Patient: sex M, age 46
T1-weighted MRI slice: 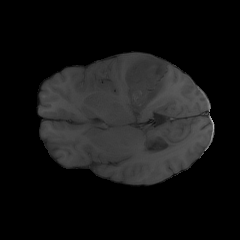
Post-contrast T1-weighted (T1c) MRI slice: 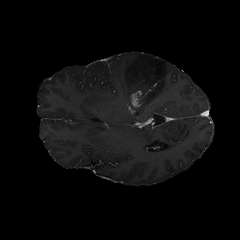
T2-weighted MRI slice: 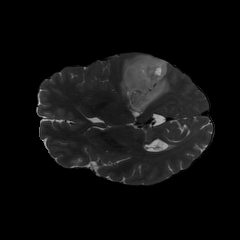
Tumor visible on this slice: yes
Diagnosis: Astrocytoma, IDH-mutant
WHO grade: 3